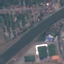
Label: River